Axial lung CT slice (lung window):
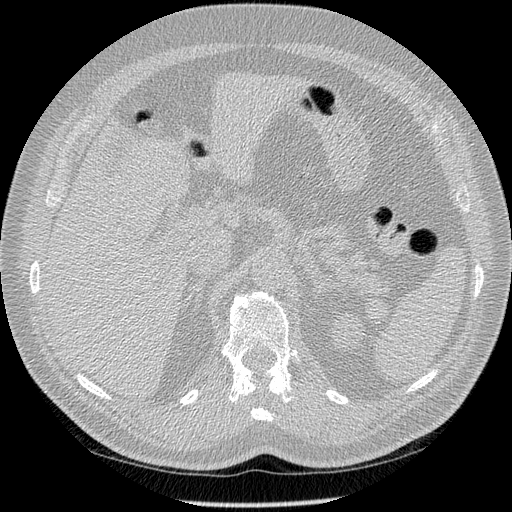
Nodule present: no